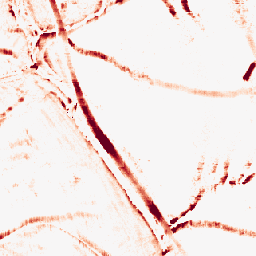
Category: morphological
Decomposition family: morphological_square
Decomposition parameters: operation: opening
size: 10
Upsampling method: area
Upsampling parameters: scale: 8
Upsampling scale: 8